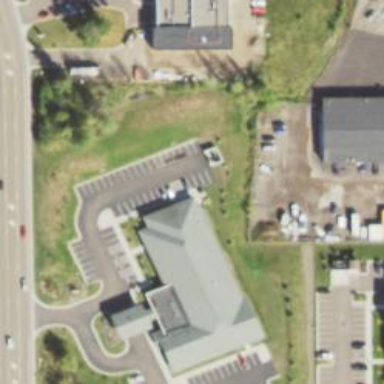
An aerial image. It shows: Clinic building offering healthcare services.